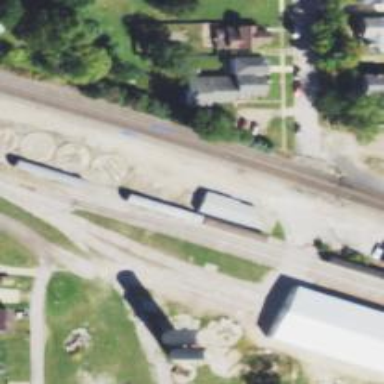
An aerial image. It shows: Preserved railway.